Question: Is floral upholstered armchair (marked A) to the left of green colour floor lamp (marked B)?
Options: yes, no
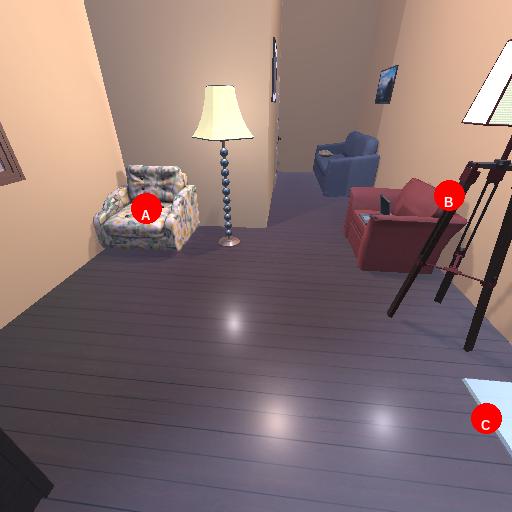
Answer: yes